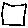
Label: square